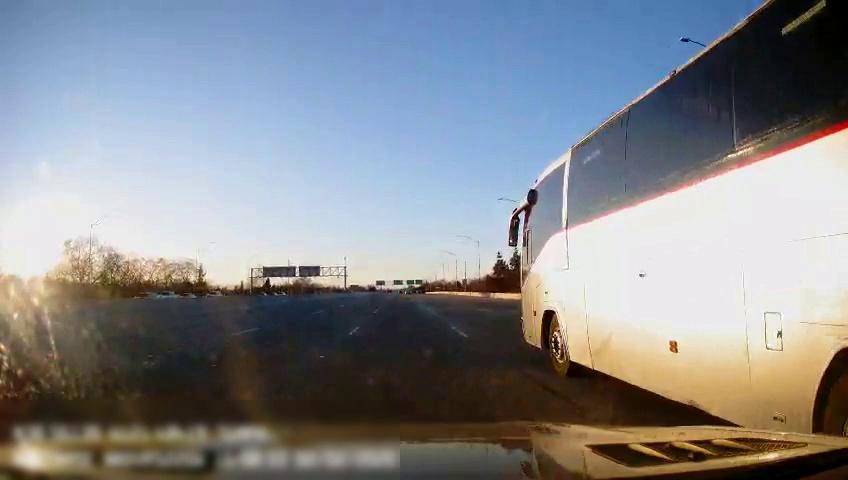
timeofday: Day
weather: Sunny
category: Drivable Space
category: Vehicles | Truck
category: Vehicles | Car
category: Vehicles | Bus
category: Lanes | Current Lane
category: Lanes | Current Lane
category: Lanes | Alternate Lane